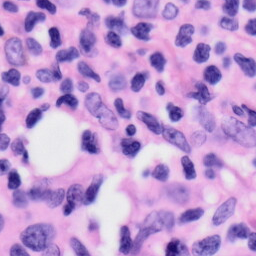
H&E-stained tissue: Skin